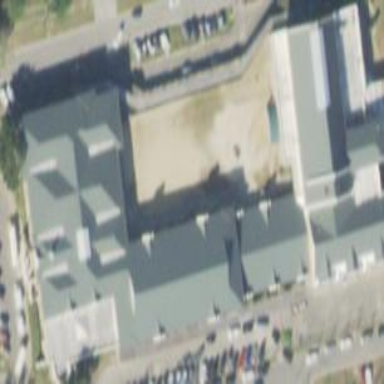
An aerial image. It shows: School building.